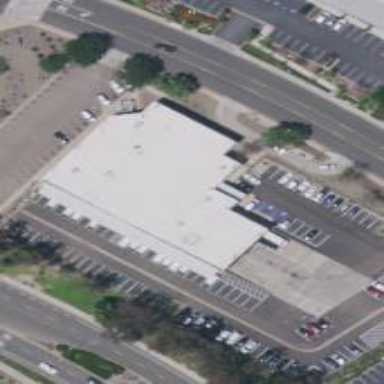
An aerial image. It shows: Post office.